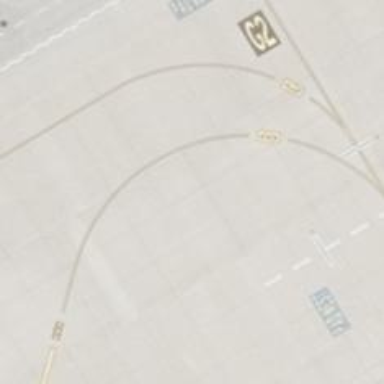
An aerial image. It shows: Concrete taxiway at the airport.